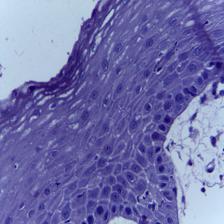
Diagnosis: Normal